Brain MRI, t2w sequence, axial 2D slice.
Patient: age 33, sex F, weight 95 kg, height 1.95 m
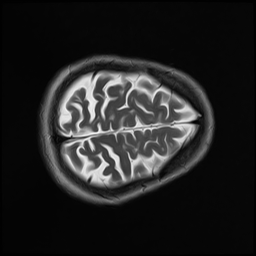